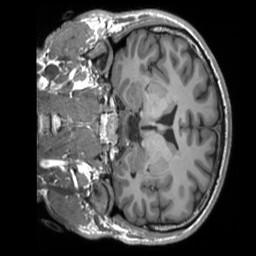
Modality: T1w
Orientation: coronal
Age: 31
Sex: male
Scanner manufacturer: siemens
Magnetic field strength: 3 T
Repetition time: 2.3 s
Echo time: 0.00232 s